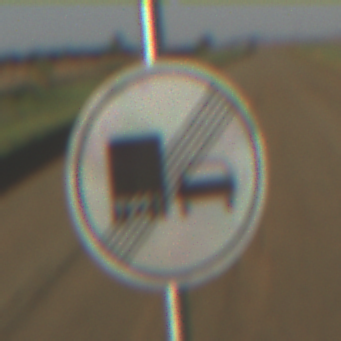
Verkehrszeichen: EndeUeberholverbotKraftfahrzeuge
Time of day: SunriseSunset
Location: Outdoor (Nature)
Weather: Clear
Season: NotSpecified
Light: Natural